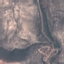
Land use / land cover: HerbaceousVegetation